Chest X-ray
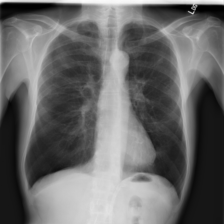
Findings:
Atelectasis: negative
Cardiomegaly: negative
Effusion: negative
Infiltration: negative
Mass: negative
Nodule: negative
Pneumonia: negative
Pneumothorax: negative
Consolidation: negative
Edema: negative
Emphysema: negative
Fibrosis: negative
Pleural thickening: negative
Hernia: negative